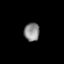
Tissue: lung
Cell type: Others
Senescence score: 0.2142
Nuclear area (px): 279
Mean DAPI intensity: 138.495